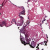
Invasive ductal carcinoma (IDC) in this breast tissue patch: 0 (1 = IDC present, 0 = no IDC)